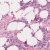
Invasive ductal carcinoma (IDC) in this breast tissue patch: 1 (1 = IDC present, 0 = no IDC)